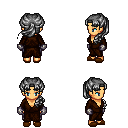
a pixel art fantasy rpg character, female body template, human, tanned skin, brown robe, metal pants, gray princess hairstyle, metal gloves, brown slippers, four views (front, back, left, right), 2x2 character sprite sheet, small pixel art, hard edges, no anti-aliasing